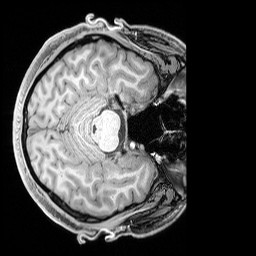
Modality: T1w
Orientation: axial
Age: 35
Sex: male
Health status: healthy
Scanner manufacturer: siemens
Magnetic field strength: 3 T
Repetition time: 1.65 s
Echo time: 0.00182 s